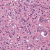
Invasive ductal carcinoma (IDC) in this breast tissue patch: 1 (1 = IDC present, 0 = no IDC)